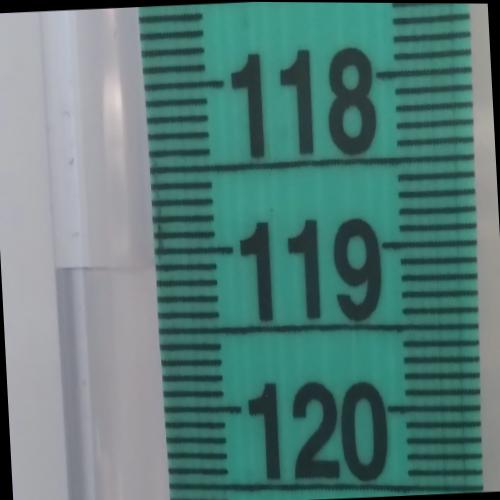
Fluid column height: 119.1 cm